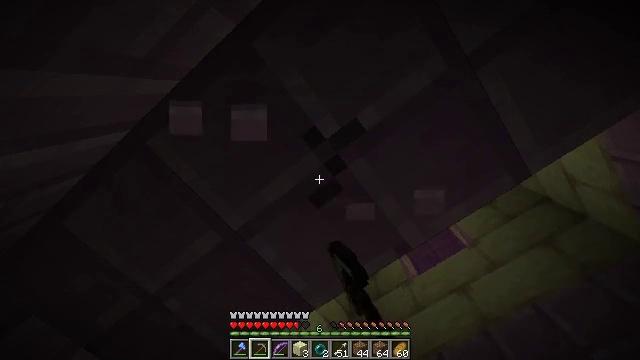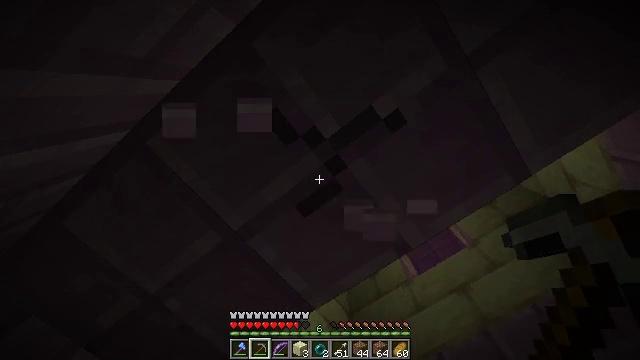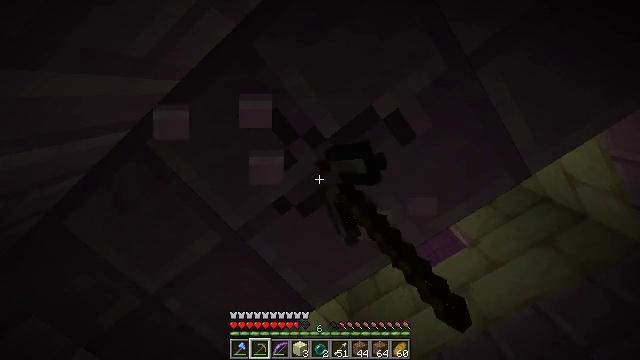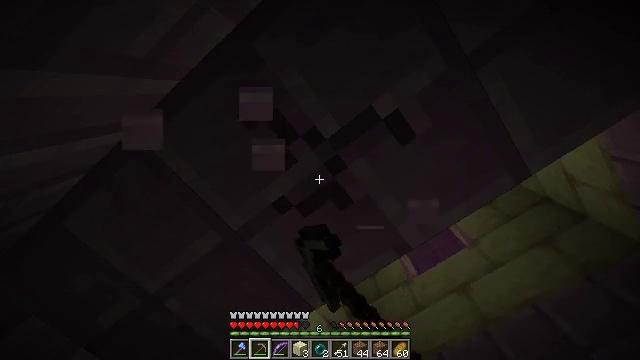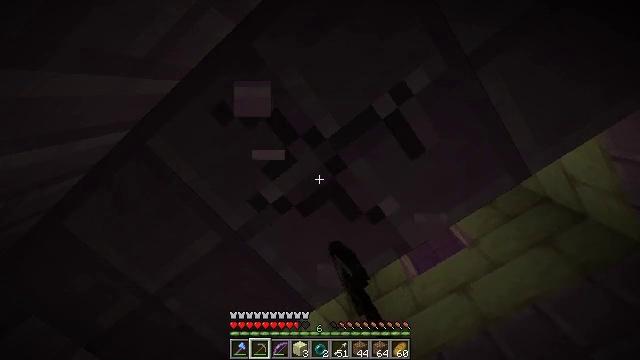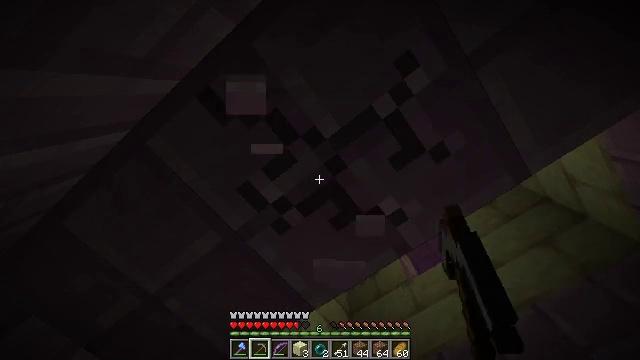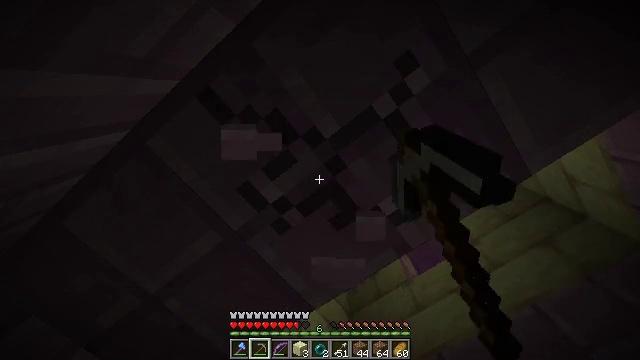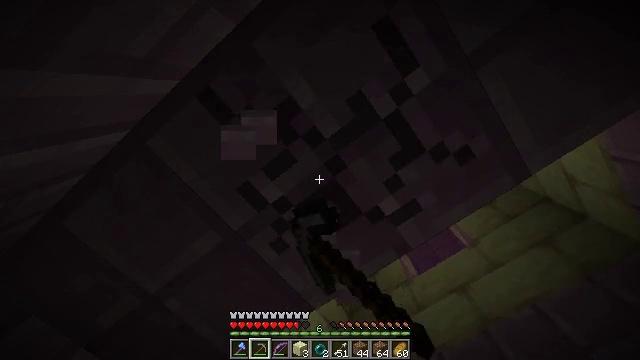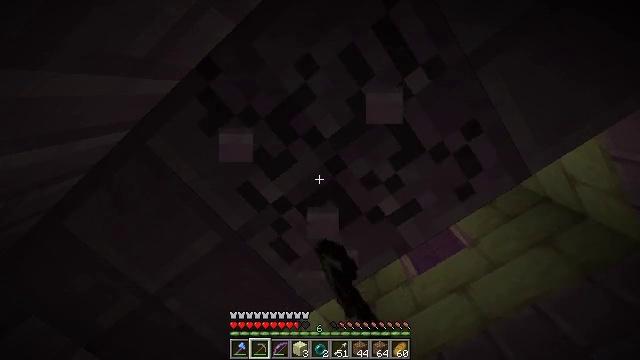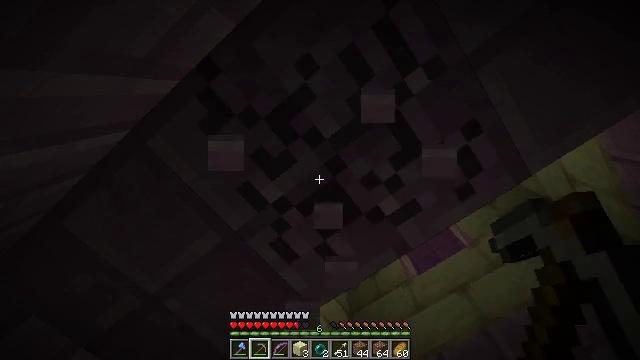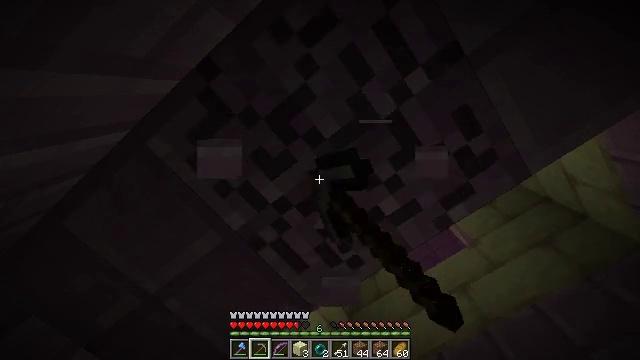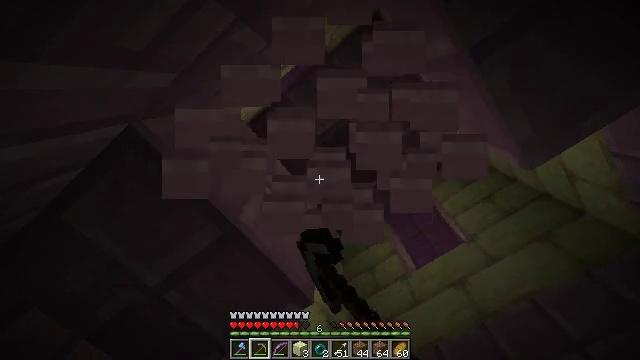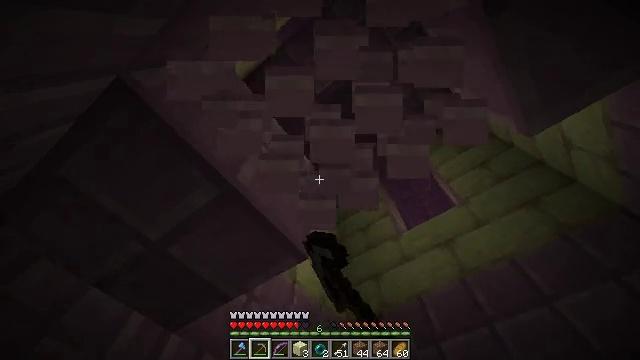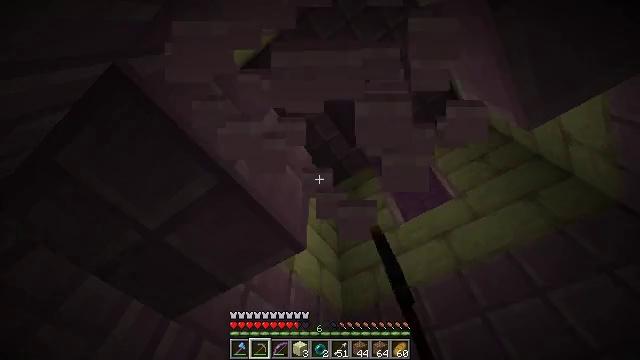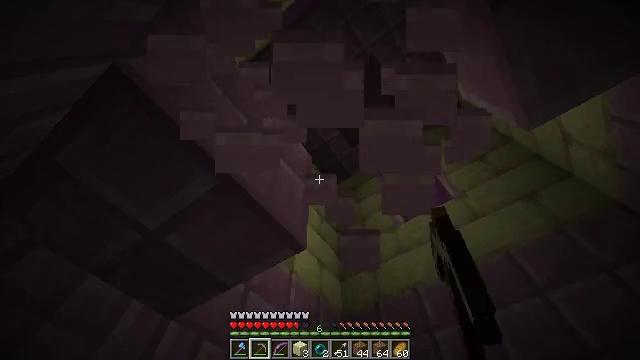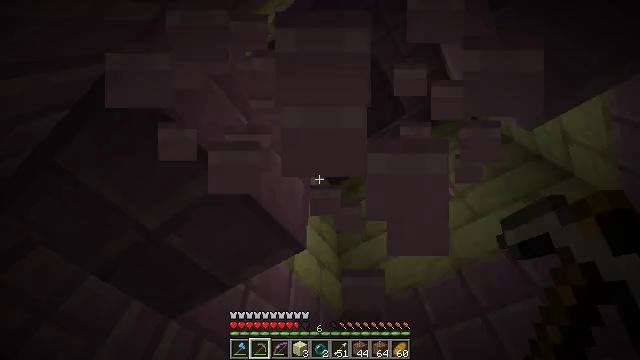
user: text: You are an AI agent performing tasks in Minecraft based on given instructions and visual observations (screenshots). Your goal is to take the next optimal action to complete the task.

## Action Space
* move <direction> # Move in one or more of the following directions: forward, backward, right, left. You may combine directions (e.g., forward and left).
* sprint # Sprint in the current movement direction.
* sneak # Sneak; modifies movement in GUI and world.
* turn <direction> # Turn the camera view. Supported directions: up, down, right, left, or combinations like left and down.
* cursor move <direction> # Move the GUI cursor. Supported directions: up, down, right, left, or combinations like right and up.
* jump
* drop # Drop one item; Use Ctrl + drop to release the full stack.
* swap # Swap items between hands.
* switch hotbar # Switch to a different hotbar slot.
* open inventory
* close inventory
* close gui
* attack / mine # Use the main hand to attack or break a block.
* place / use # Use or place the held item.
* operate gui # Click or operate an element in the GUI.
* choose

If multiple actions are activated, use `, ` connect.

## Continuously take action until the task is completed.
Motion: motion action
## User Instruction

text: Obtain a purpur slab from the End.
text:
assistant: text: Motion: attack / mine
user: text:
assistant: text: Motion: attack / mine
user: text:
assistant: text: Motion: attack / mine
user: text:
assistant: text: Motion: attack / mine
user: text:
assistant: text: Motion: attack / mine
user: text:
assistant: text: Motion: attack / mine
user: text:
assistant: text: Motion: attack / mine
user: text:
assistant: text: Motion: attack / mine
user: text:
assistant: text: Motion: attack / mine
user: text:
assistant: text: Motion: attack / mine
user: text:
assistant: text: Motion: turn down, attack / mine
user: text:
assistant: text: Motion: turn right and down, attack / mine
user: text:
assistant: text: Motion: turn down, attack / mine
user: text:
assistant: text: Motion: attack / mine
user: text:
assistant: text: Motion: attack / mine
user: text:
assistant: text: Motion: attack / mine